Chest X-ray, PA view. Patient: 67 years old, sex F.
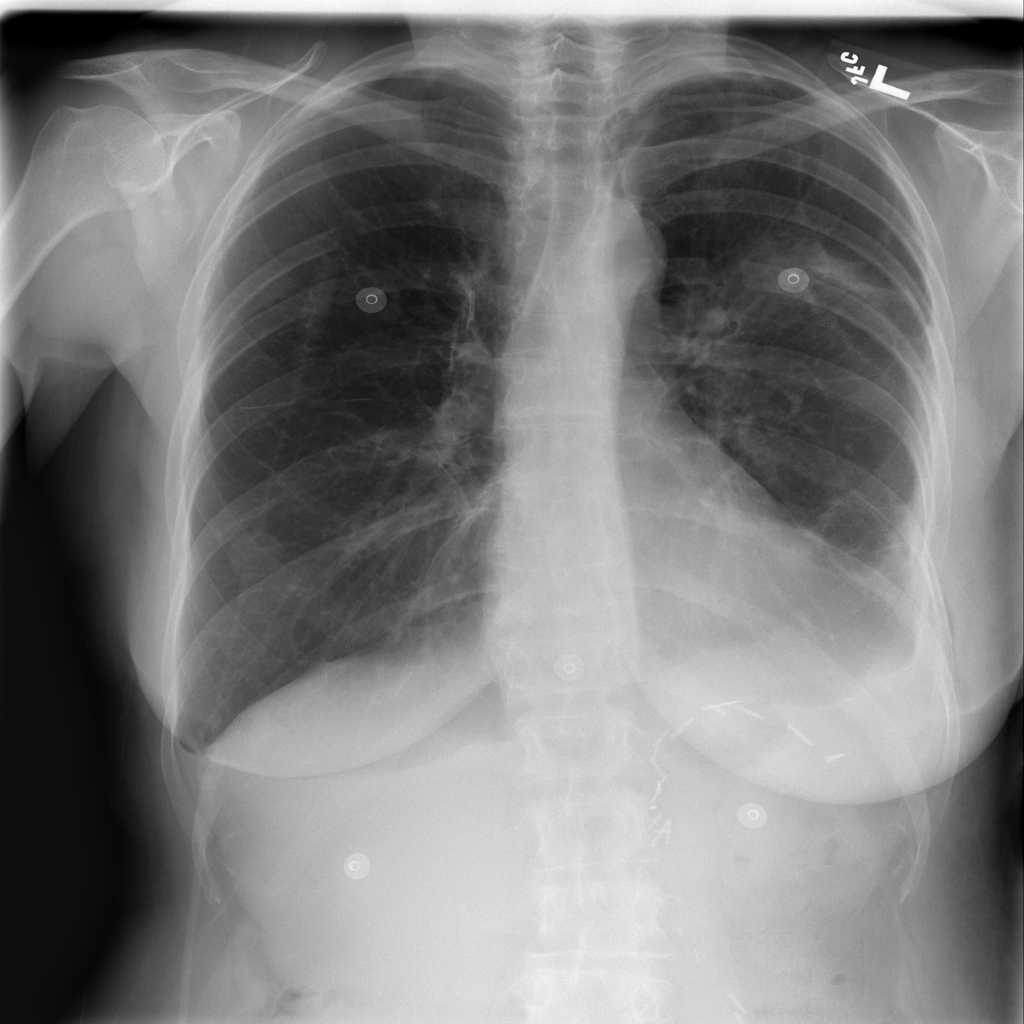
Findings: Atelectasis, Consolidation, Effusion, Emphysema, Infiltration, Mass